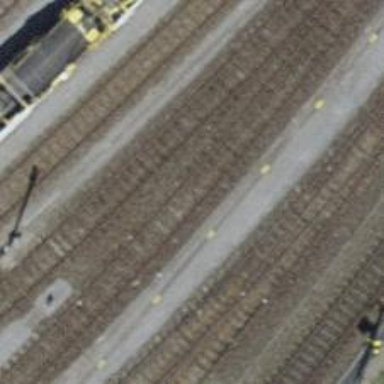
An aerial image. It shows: Yard with single rail track. The railway track is electrified with contact line for service purposes.